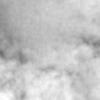
Label: no_change